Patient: sex F, age 57
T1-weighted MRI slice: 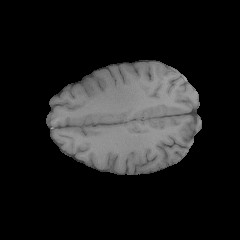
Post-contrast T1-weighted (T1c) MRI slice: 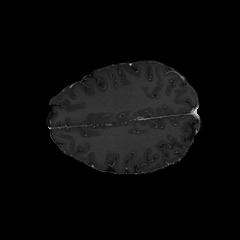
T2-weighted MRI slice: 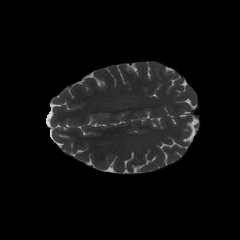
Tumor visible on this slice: no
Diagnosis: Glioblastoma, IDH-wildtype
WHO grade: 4